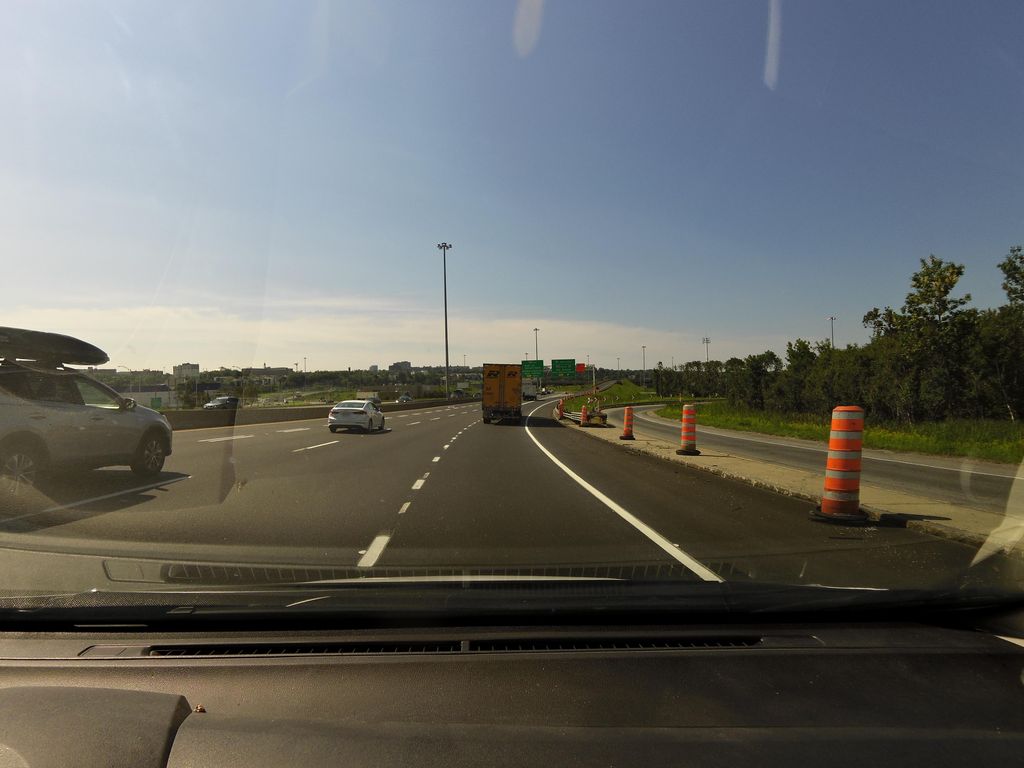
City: quebec_city